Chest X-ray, PA view. Patient: 34 years old, sex M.
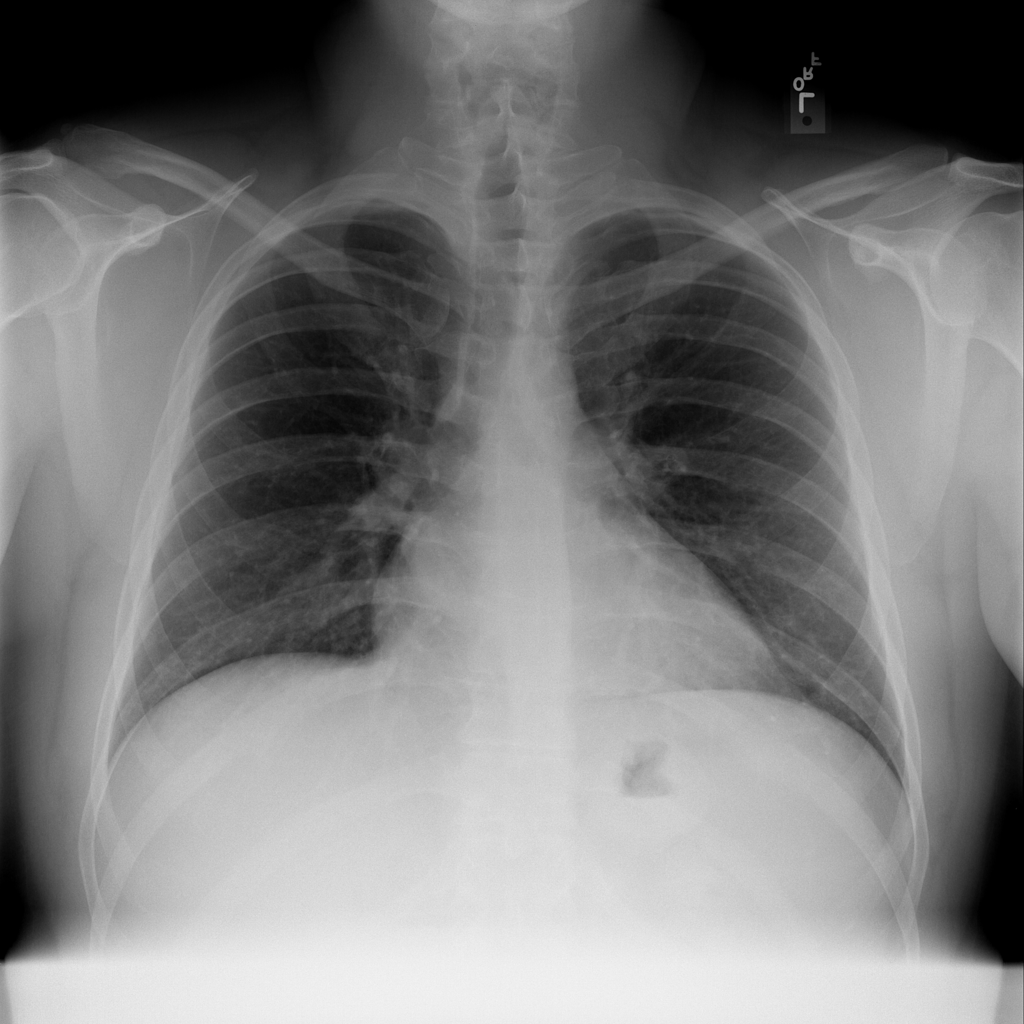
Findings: No Finding